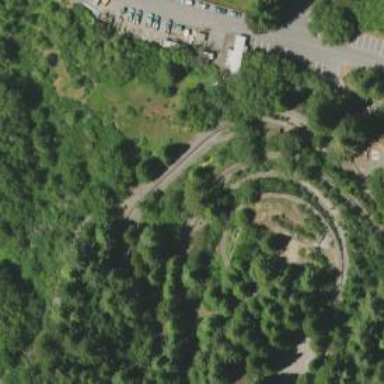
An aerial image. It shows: Miniature railway.